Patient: sex M, age 58
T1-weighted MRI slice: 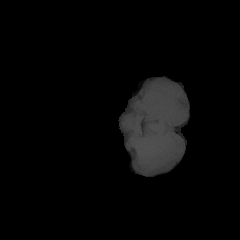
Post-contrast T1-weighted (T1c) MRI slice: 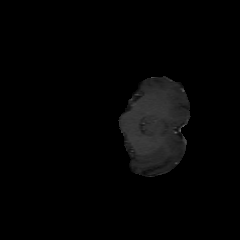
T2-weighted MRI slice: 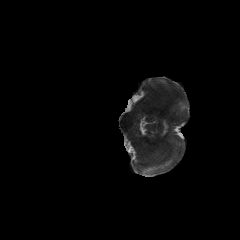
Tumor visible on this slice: no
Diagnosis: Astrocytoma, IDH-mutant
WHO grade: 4